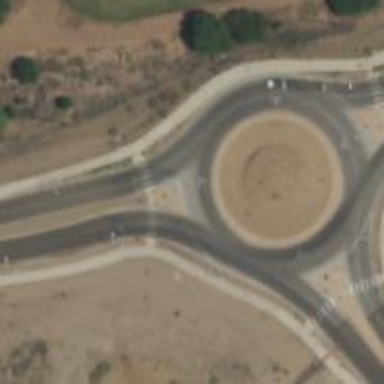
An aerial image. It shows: Primary highway intersecting roundabout.